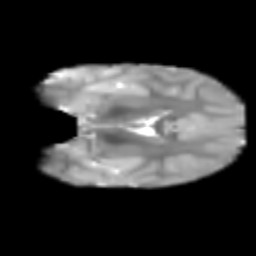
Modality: T2w
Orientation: coronal
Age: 8
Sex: female
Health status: healthy